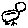
Label: bird